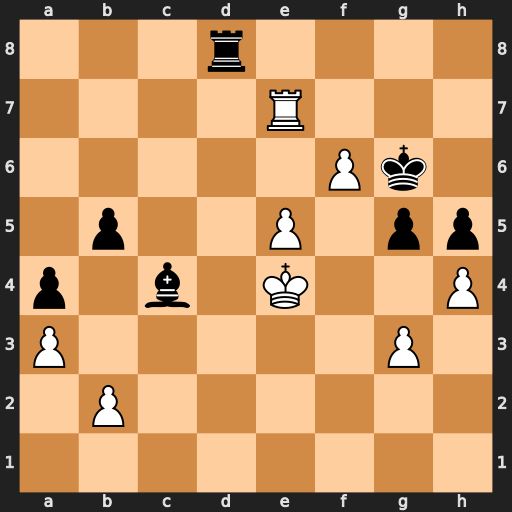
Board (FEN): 3r4/4R3/5Pk1/1p2P1pp/p1b1K2P/P5P1/1P6/8
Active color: w
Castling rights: -
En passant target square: -
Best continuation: Rg7+ Kh6 hxg5#